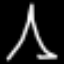
Label: The Eiffel Tower